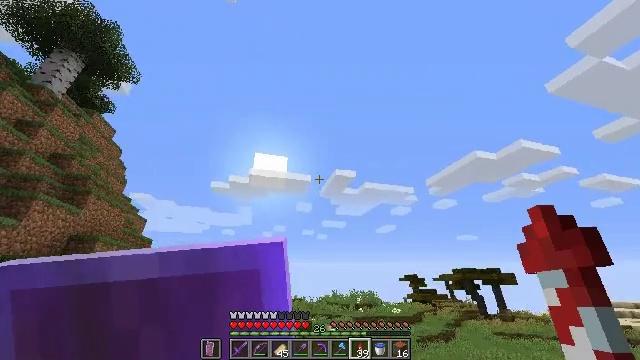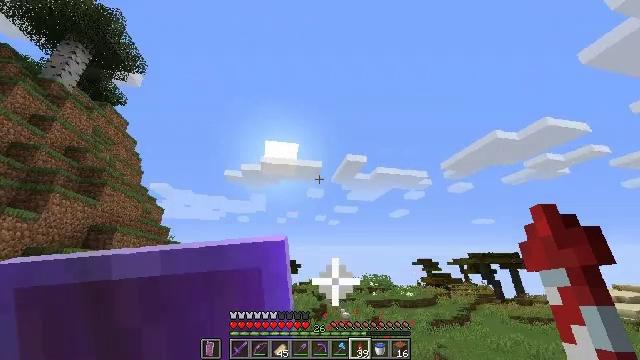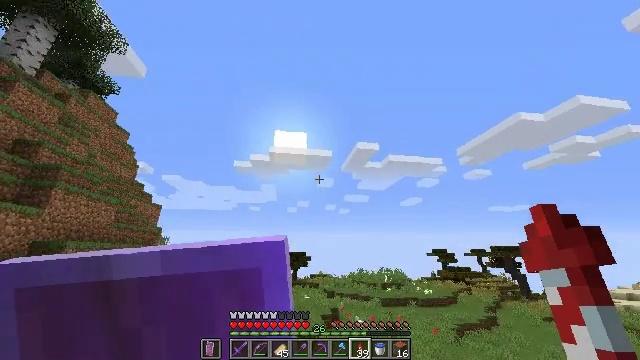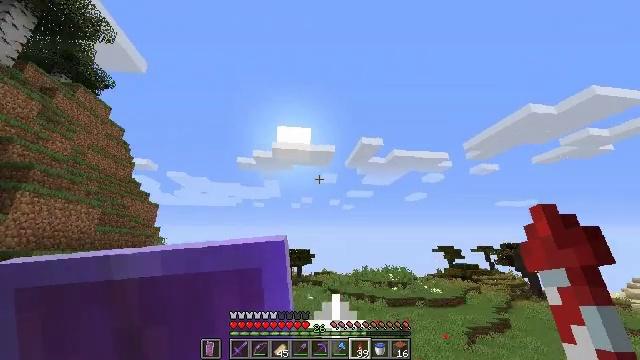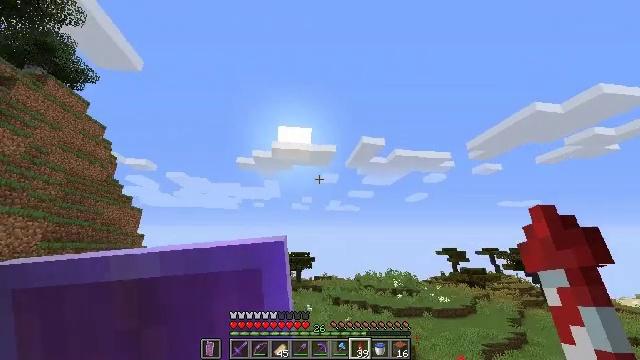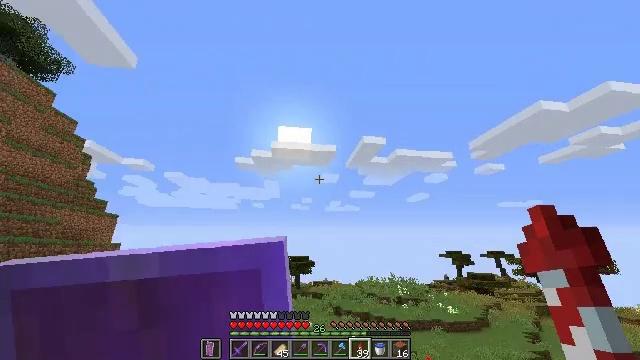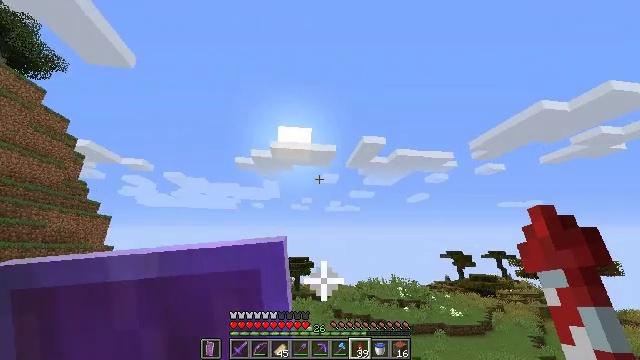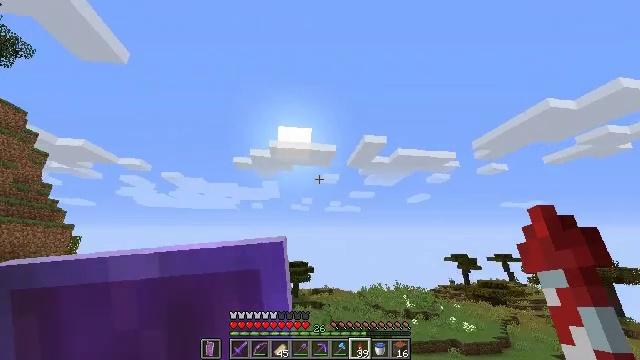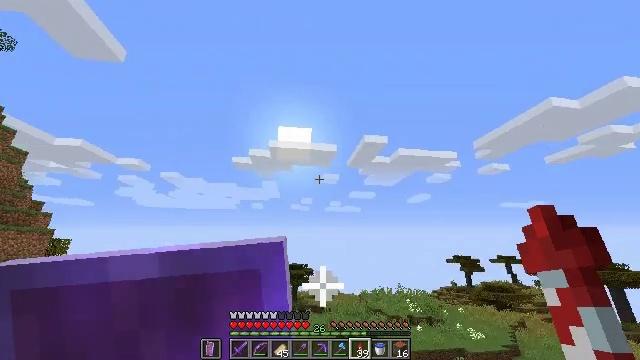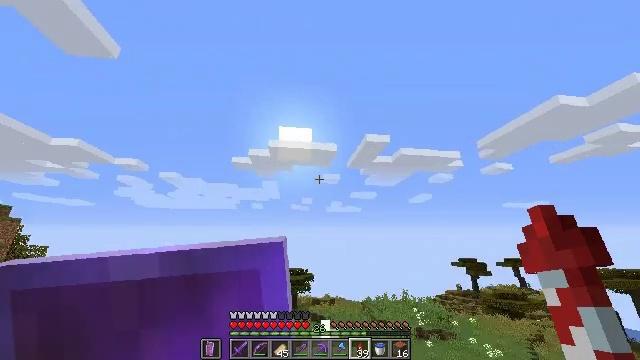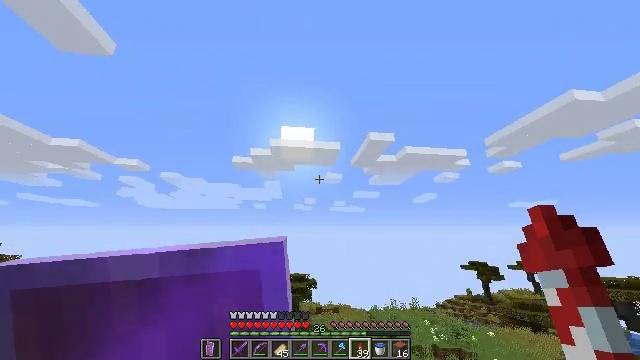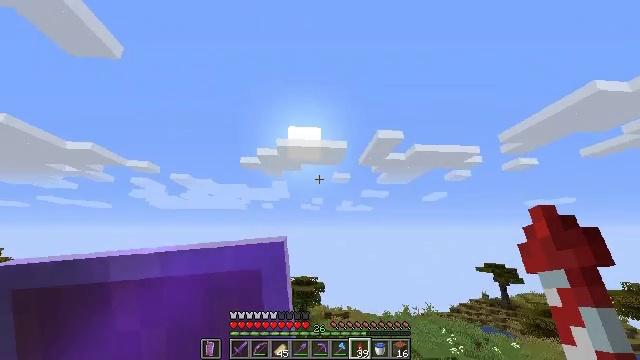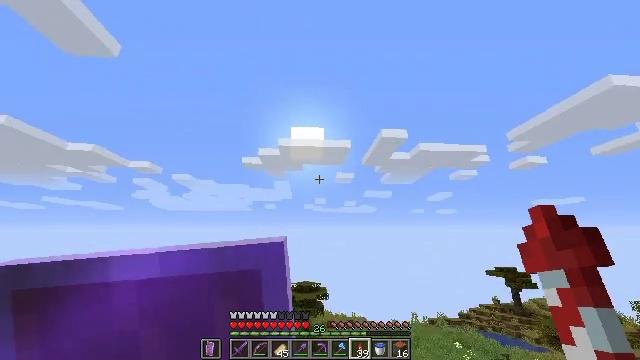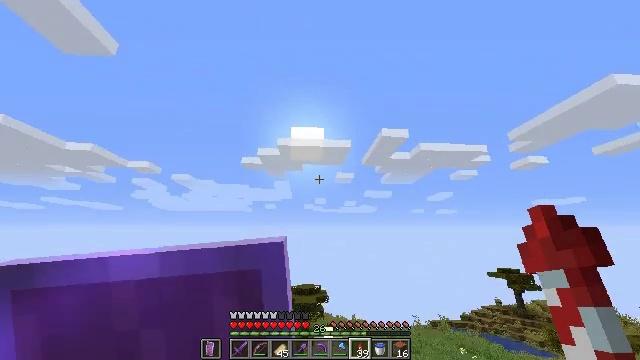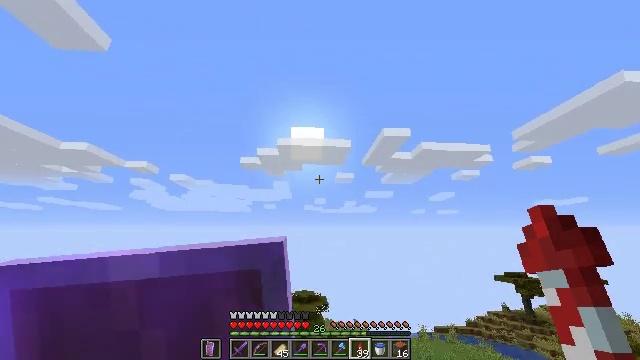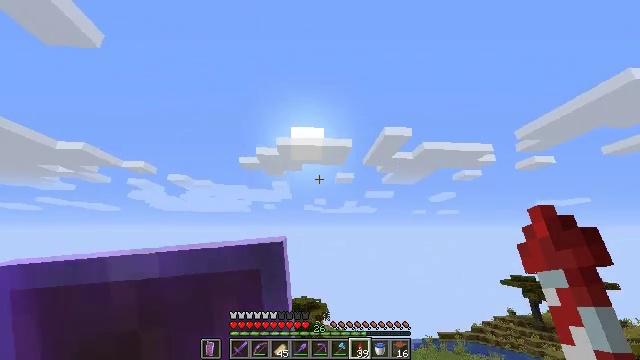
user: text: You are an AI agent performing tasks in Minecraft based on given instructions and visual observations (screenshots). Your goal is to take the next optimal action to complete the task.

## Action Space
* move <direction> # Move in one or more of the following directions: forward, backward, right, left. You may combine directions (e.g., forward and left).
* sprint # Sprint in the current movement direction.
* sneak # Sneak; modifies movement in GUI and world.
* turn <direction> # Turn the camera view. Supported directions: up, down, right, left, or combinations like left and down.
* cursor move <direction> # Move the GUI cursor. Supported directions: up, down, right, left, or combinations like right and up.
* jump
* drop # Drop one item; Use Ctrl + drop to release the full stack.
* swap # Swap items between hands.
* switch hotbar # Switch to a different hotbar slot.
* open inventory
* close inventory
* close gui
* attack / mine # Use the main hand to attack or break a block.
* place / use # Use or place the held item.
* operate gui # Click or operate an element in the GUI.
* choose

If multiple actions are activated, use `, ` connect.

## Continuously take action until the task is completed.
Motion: motion action
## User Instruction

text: drop acacia leaves
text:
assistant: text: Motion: move forward, sprint, turn left and down, jump
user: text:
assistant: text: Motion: move forward, sprint, turn left and down, jump
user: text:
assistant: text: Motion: move forward, sprint, turn left and down, jump
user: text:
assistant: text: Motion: move forward, sprint, jump
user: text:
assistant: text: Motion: move forward, sprint, jump
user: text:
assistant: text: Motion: move forward, sprint, jump
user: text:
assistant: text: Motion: move forward, sprint, jump
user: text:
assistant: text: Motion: move forward, sprint
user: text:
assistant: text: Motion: move forward, sprint
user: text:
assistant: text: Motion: move forward, sprint
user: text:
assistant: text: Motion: move forward, sprint, turn left
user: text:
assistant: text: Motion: move forward, sprint
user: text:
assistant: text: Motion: move forward, sprint
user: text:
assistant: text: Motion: move forward, sprint
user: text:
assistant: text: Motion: move forward, sprint
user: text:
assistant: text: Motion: move forward, sprint
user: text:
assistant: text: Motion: move forward, sprint
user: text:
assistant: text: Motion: move forward, sprint
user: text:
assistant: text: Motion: move forward, sprint
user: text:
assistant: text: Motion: move forward, sprint
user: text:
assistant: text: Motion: move forward, sprint
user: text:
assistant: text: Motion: move forward, sprint
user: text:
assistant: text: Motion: move forward, sprint
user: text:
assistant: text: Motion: move forward, sprint
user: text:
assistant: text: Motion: move forward, sprint, turn up
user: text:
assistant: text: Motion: move forward, sprint, turn up
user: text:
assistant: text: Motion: move forward, sprint
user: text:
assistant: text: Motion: move forward, sprint
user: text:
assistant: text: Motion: move forward, sprint
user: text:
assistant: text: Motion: move forward, sprint